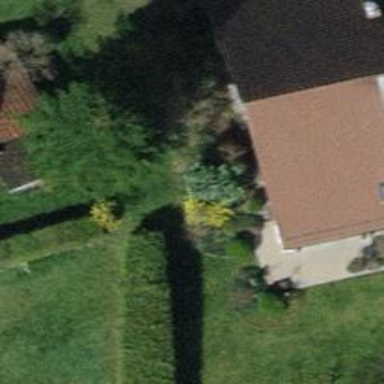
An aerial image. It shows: Hedge barrier.